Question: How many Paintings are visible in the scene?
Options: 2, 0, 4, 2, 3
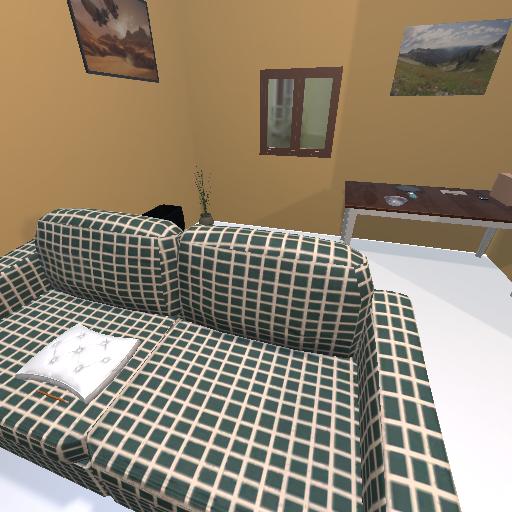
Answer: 2